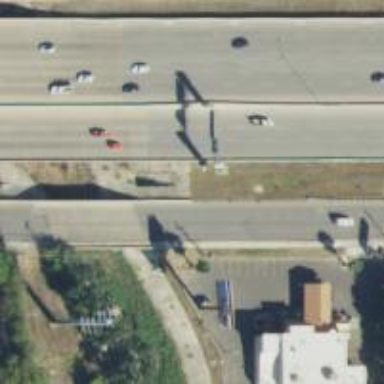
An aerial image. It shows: Secondary road with frontage road crossing bridge.